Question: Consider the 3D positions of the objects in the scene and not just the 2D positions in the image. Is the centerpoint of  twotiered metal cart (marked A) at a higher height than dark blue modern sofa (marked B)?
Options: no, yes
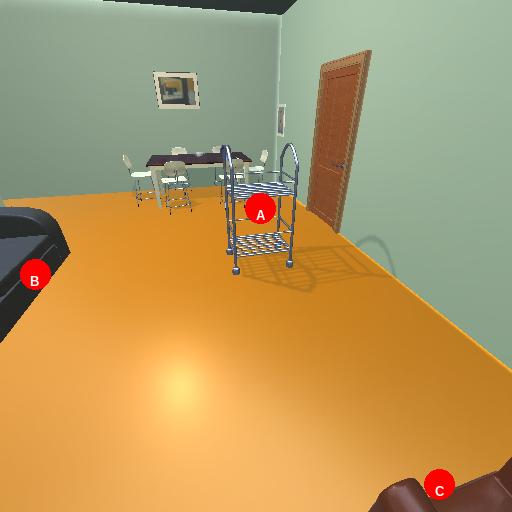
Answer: no